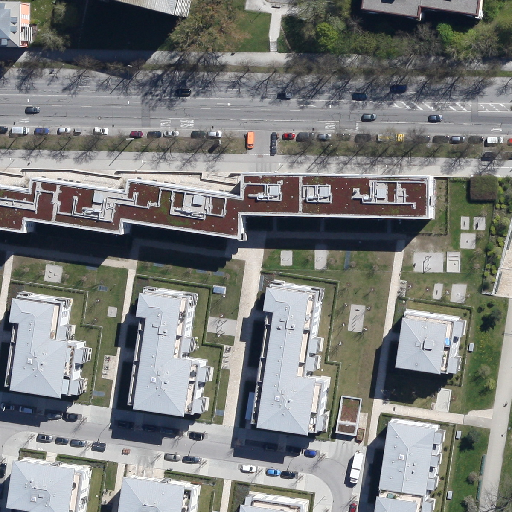
Referring expression: paved road along with tree